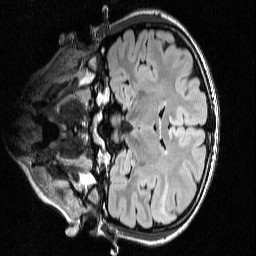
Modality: FLAIR
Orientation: coronal
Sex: female
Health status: ill
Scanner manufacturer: siemens
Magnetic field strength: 3 T
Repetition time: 7 s
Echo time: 0.372 s